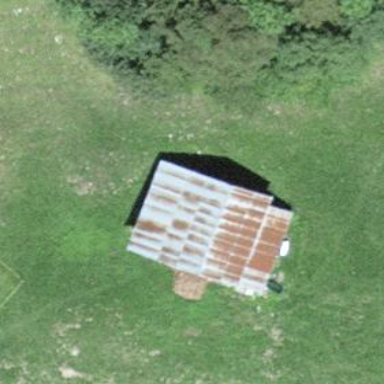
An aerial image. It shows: Rural barn.